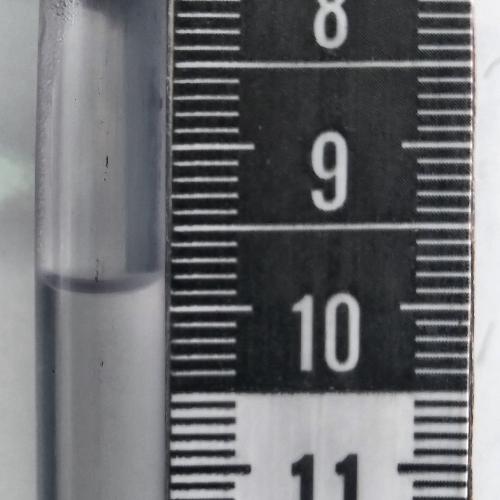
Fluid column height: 9.8 cm